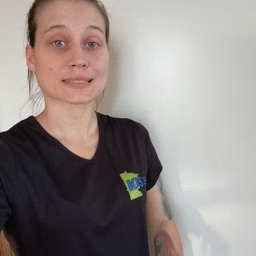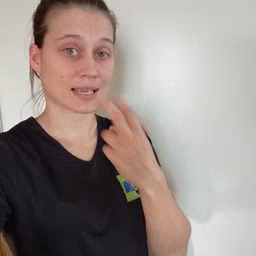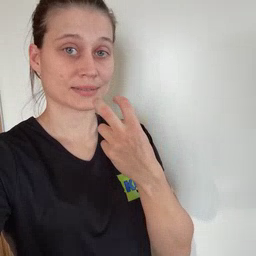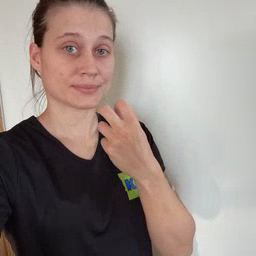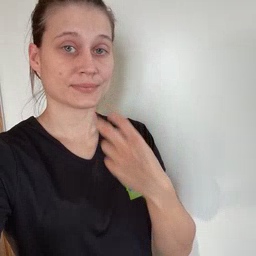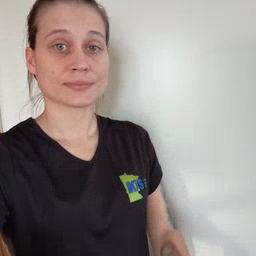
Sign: snack